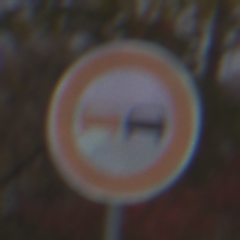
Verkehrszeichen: Ueberholverbot
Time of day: MorningAfternoon
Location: Outdoor (Nature)
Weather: Overcast
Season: NotSpecified
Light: Natural